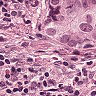
Metastatic tissue present: yes